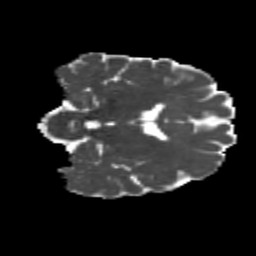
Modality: MD
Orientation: coronal
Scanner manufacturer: siemens
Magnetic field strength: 3 T
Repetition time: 4.16 s
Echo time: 0.0806 s